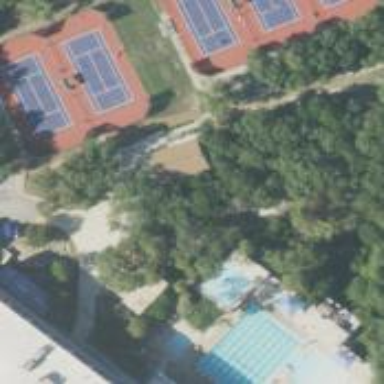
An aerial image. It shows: Tennis court on pitch designated for leisure land.